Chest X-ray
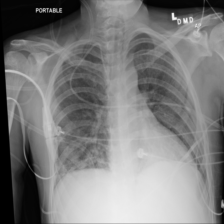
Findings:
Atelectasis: negative
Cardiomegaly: negative
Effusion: negative
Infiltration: negative
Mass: negative
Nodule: negative
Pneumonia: negative
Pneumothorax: negative
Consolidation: negative
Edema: negative
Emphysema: negative
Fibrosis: negative
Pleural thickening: negative
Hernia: negative